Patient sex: F
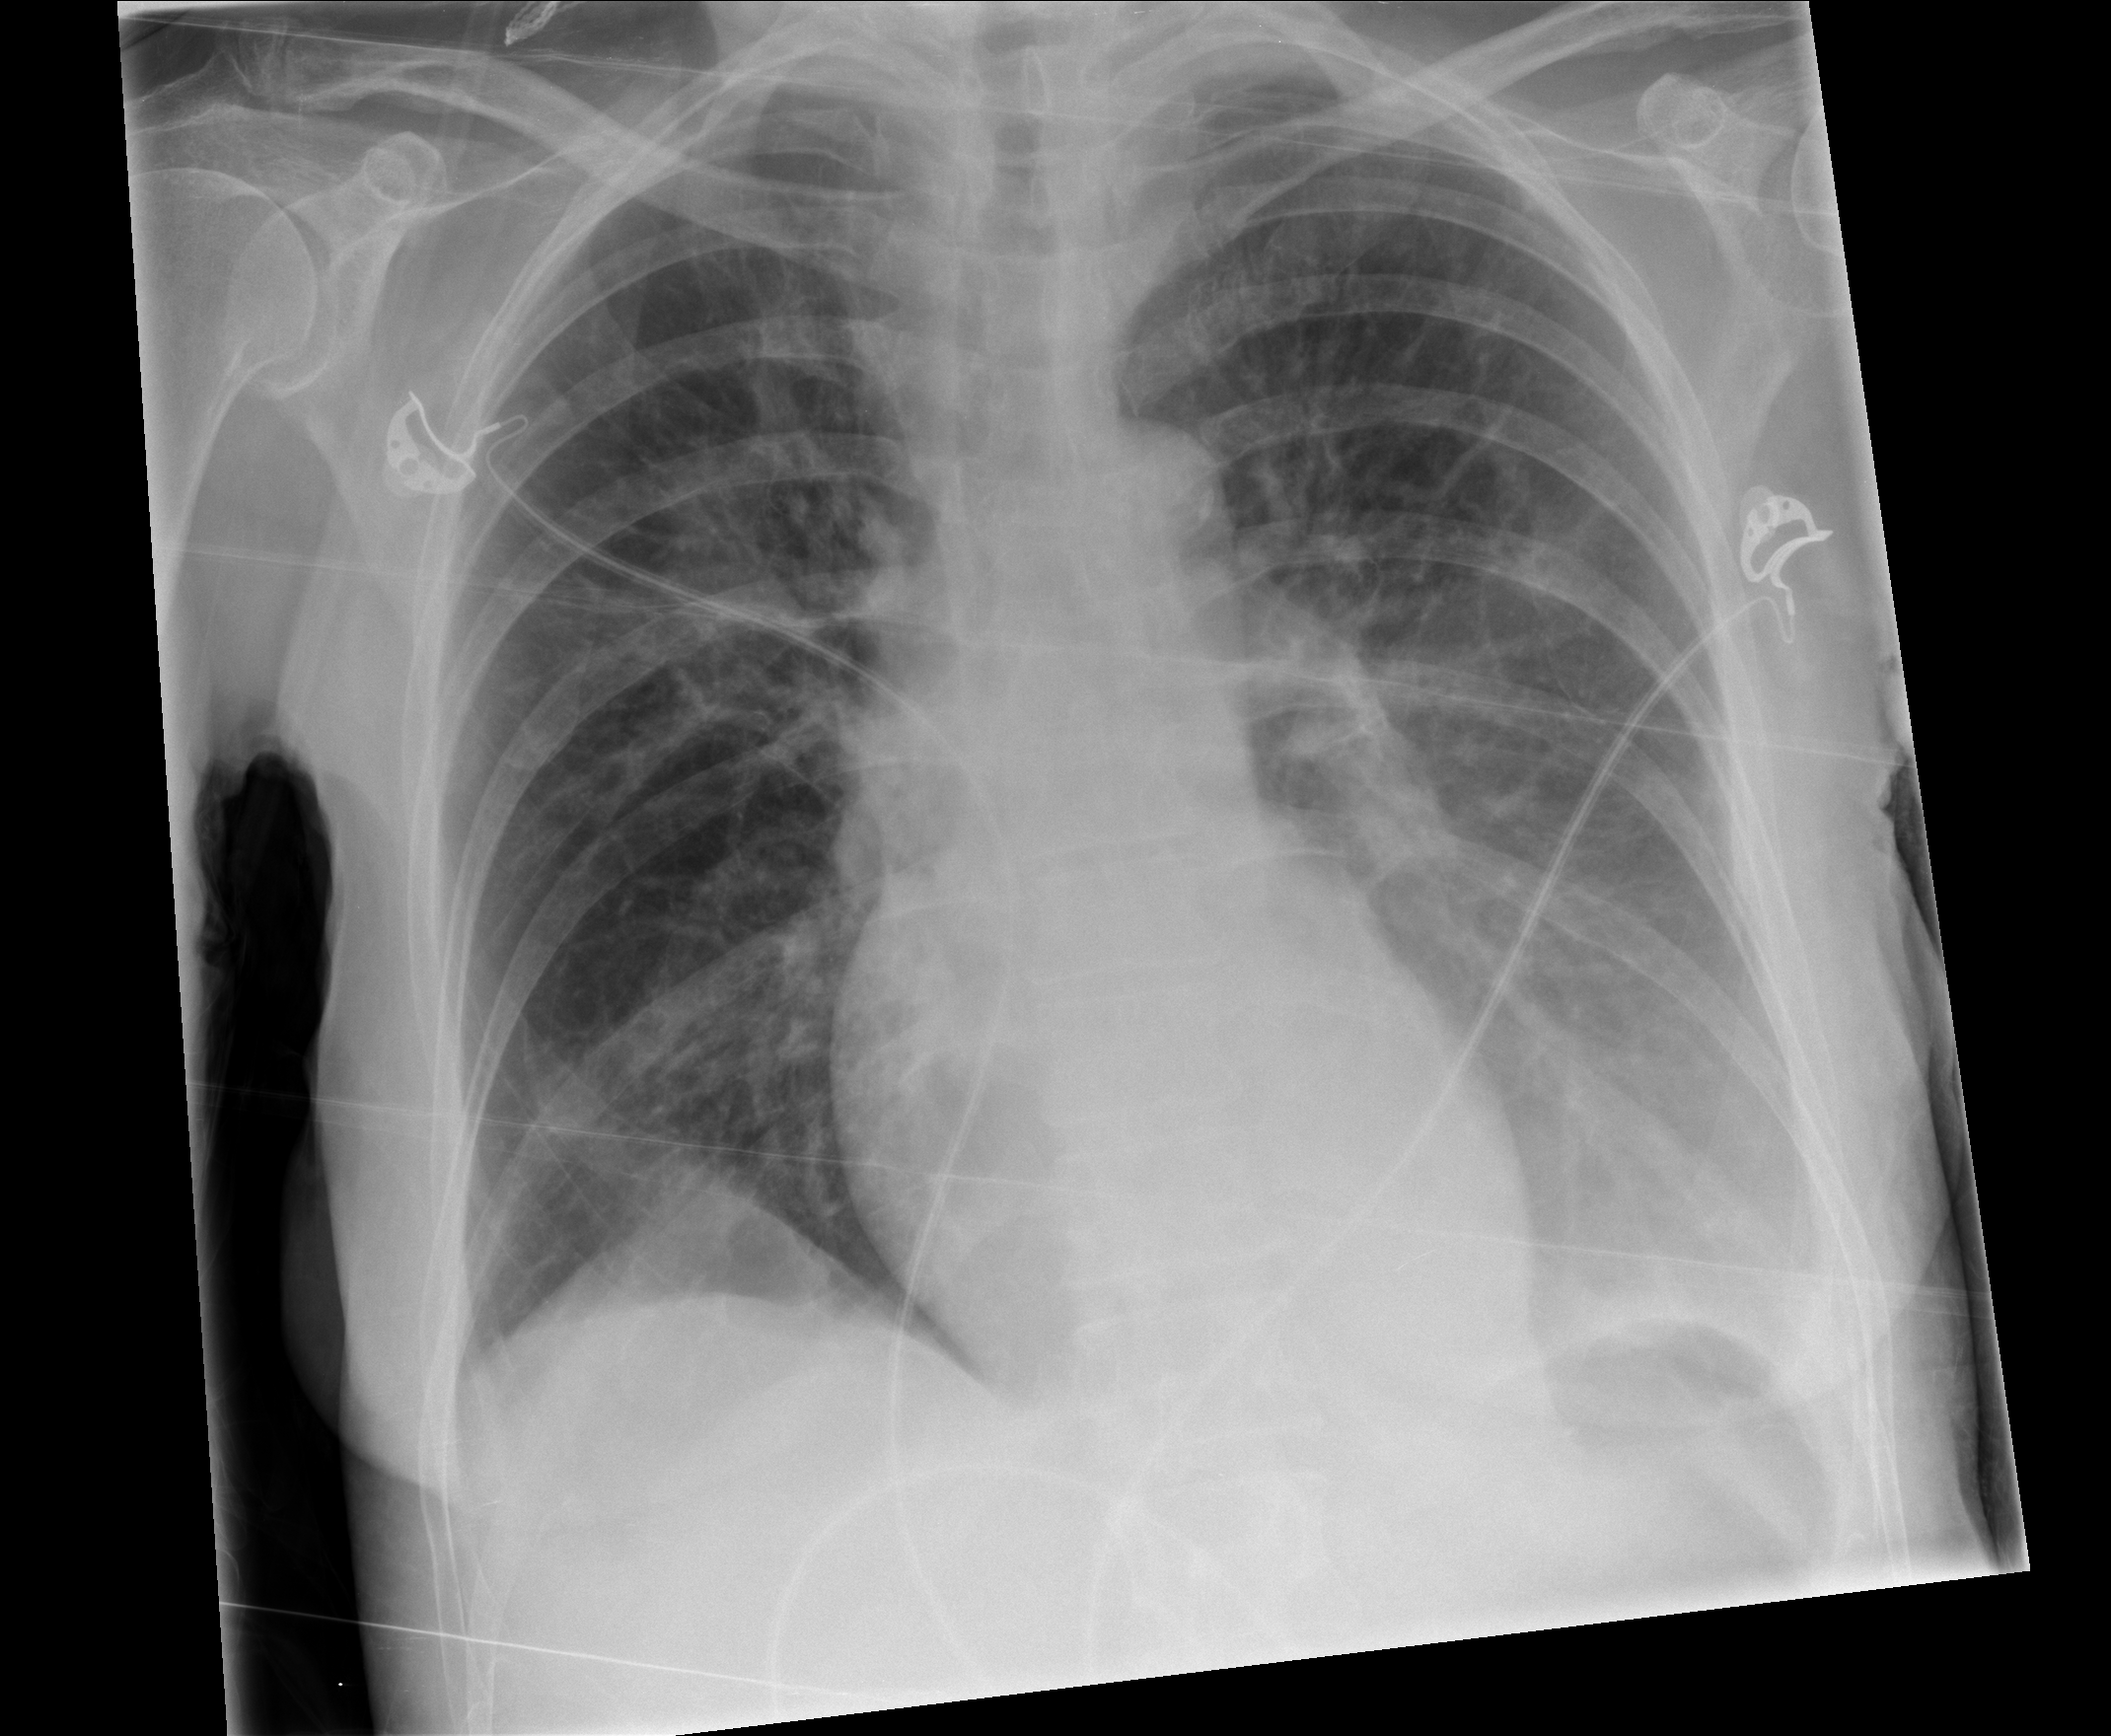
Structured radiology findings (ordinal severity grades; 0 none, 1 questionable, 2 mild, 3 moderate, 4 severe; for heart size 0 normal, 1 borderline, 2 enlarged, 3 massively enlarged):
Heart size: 0
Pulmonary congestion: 0
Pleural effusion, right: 0
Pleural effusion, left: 2
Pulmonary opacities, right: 1
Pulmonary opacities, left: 0
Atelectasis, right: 2
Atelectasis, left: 2